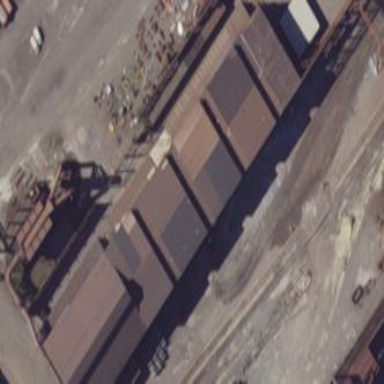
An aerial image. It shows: Industrial building.